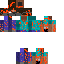
A male skeleton skin with dark skin, wearing brown helmet dressed in a orange armor chest and brown pants, featuring a closed mouth.